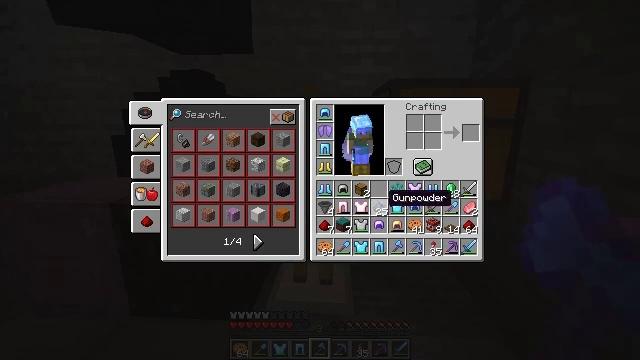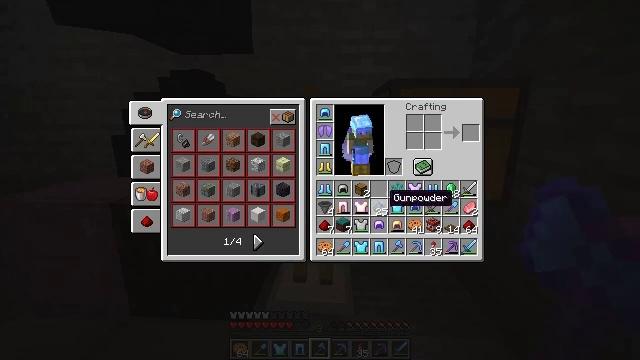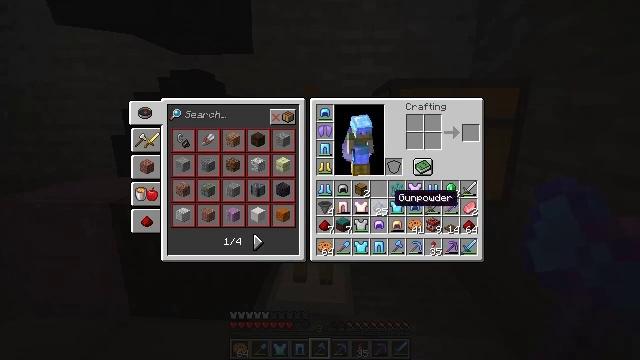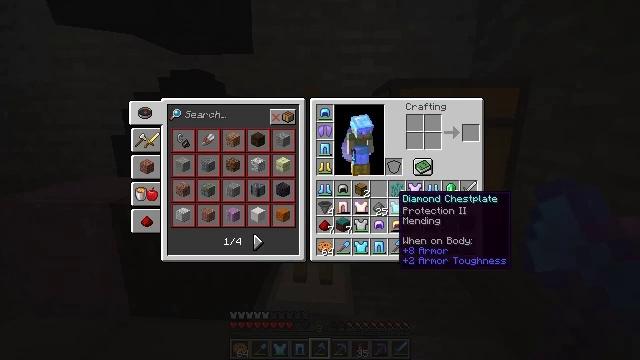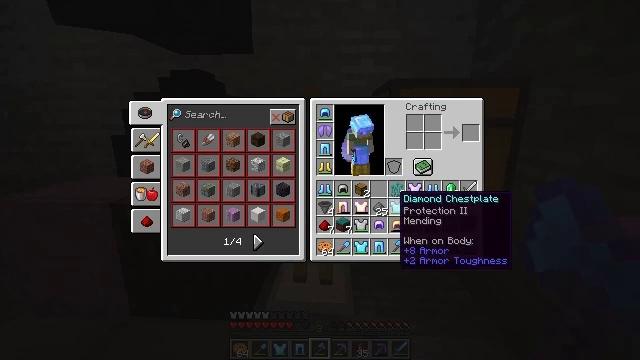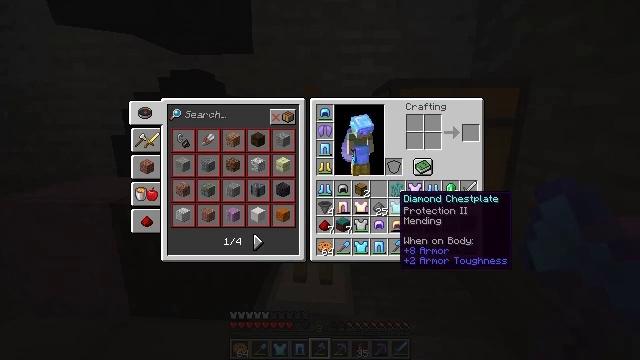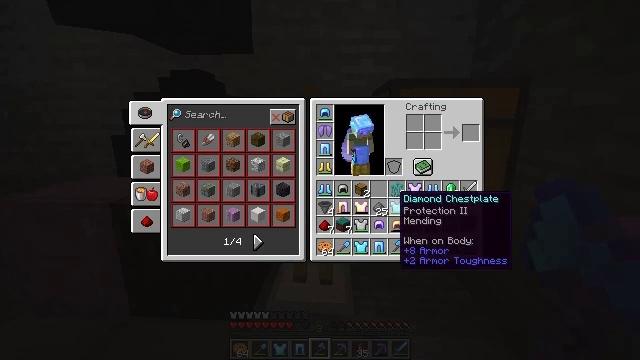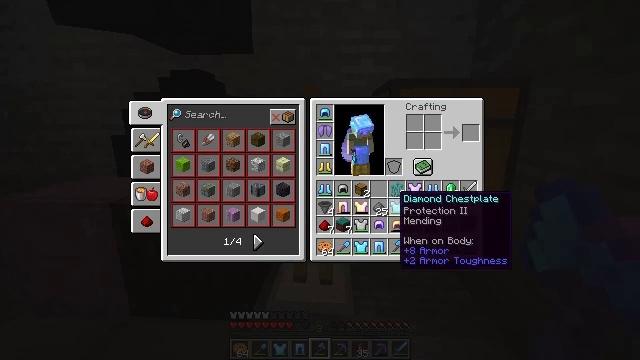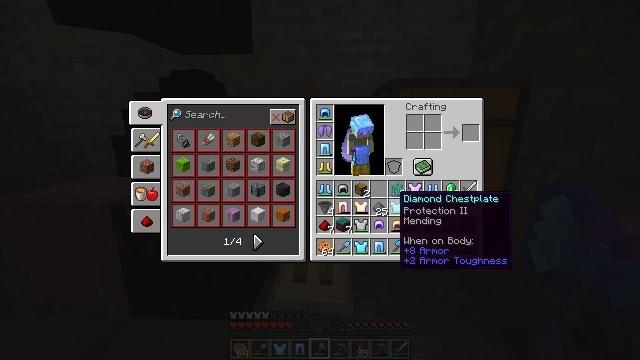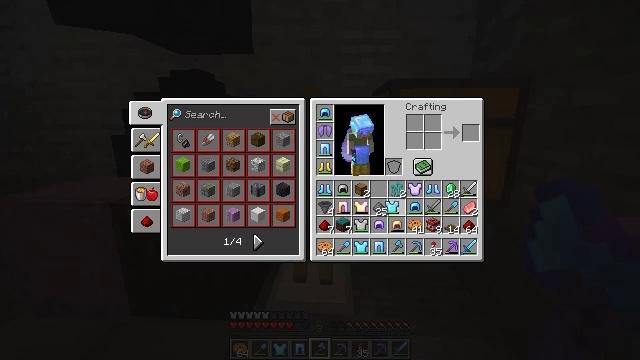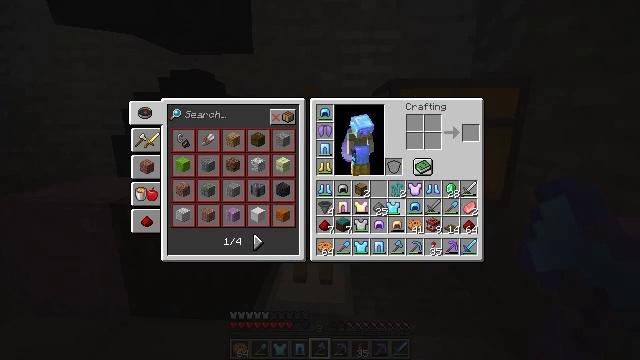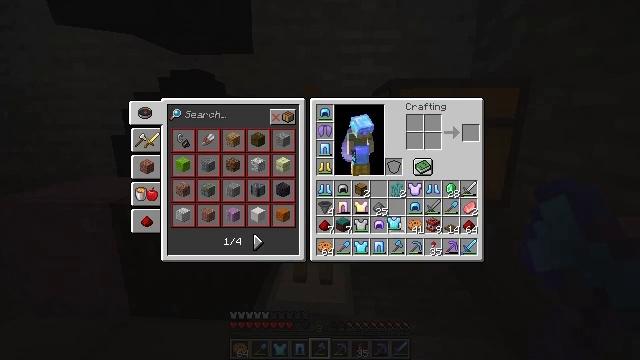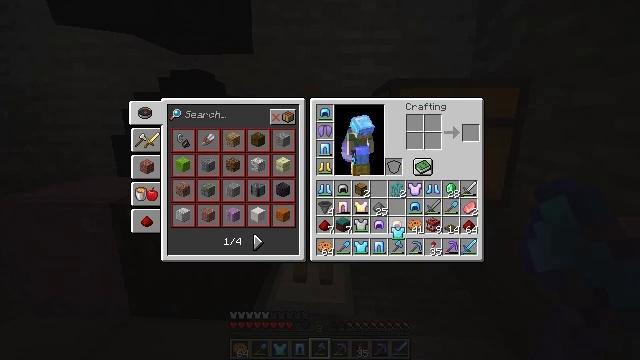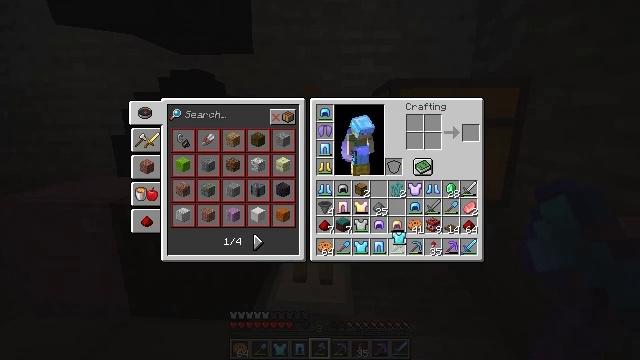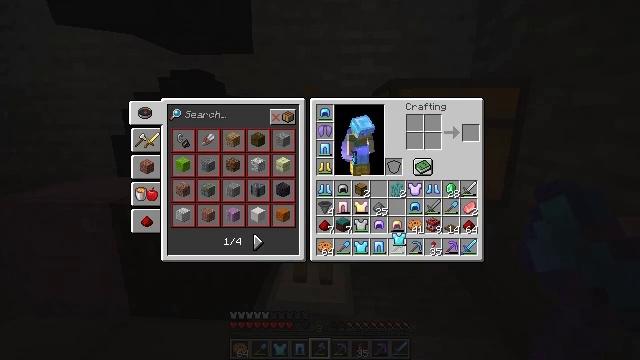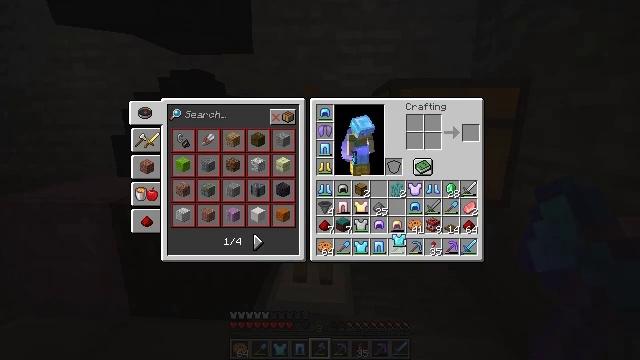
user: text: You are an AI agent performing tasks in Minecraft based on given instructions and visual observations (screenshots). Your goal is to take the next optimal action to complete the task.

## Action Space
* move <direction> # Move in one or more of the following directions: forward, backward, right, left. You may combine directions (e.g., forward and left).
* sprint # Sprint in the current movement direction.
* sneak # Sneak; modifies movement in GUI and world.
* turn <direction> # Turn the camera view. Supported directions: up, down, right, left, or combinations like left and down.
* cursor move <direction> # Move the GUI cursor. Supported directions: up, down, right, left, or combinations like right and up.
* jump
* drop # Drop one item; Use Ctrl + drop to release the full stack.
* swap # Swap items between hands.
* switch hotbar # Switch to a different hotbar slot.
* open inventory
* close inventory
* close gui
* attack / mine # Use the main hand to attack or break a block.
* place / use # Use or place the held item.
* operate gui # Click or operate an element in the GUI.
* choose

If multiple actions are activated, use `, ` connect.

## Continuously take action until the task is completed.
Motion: motion action
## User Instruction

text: Make a golden carrot with a carrot and gold nuggets.
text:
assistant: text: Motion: no_op
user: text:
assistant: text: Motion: no_op
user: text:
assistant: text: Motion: no_op
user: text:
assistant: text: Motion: no_op
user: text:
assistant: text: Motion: no_op
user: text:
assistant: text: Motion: no_op
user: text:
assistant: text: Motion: no_op
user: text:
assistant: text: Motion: no_op
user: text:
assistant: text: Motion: attack / mine
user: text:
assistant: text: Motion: attack / mine
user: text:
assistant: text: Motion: turn down, attack / mine
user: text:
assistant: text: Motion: turn down
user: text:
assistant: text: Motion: no_op
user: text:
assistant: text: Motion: no_op
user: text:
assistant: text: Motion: no_op
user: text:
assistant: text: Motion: no_op
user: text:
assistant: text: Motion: no_op
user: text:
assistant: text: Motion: no_op
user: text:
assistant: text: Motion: no_op
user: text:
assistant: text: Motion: attack / mine
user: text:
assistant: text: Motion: attack / mine
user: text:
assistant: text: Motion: attack / mine
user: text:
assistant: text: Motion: attack / mine
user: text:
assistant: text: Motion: no_op
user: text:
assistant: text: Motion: no_op
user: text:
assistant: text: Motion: turn up
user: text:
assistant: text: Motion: turn up
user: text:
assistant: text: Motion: no_op
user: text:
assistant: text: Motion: no_op
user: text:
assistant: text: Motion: no_op